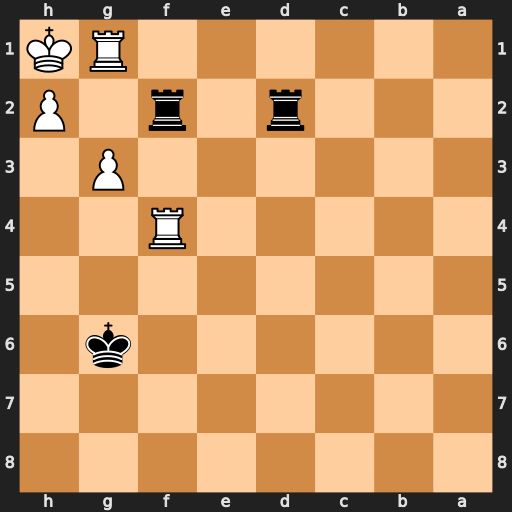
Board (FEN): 8/8/6k1/8/5R2/6P1/3r1r1P/6RK
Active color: b
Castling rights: -
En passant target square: -
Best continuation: Rxh2#